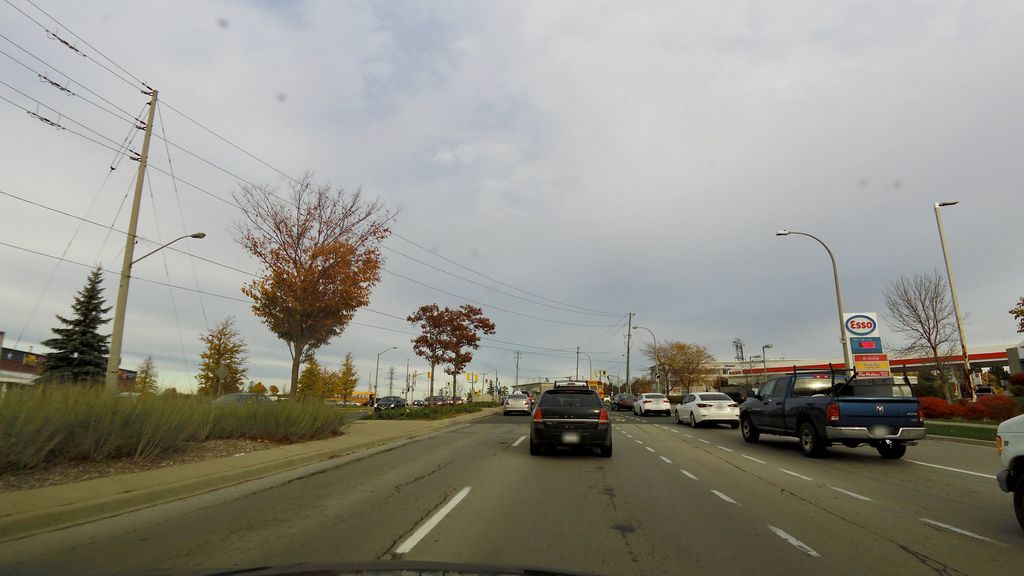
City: hamilton